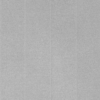
Label: dusty